Question: I wanted to start creating fractals, which I think are fascinating.
But I cant get the following code to work.
'''
void drawcircle(int x, int y, int radius) {
g.drawOval(x,y, radius,radius); //g is to call the graphic functions
if(radius>2)
{
radius=radius/2;
drawcircle(x, y, radius);
}
}
'''
Its supposed to give concentric circles, but theres just not output at all. Even a wrong output would work, as it'd allow me to fix it, but just nothing comes up in the frame. In the output window, it shows a huge block of red lines, but I dont understand what the error is. Can someone point me to the error?
It'd be much appreciated.
Edit : The code is used as follows. The code dosen't actually work for these values on my system, but it dosen't work for any other values either.
'''
int x=0; int y=0;
drawcircle(x,y,256);
'''
This is the error I'm getting :

Edit : Thanks to all the comments, I figured out the issue with the code. The correct code is
'''
void conccircle(int x,int y, int radius,Graphics G) {
G.drawOval(x-radius,y-radius,radius*2,radius*2);
if(radius>=2)
{
radius=radius/2;
conccircle(x,y,radius,G);
}
}
'''
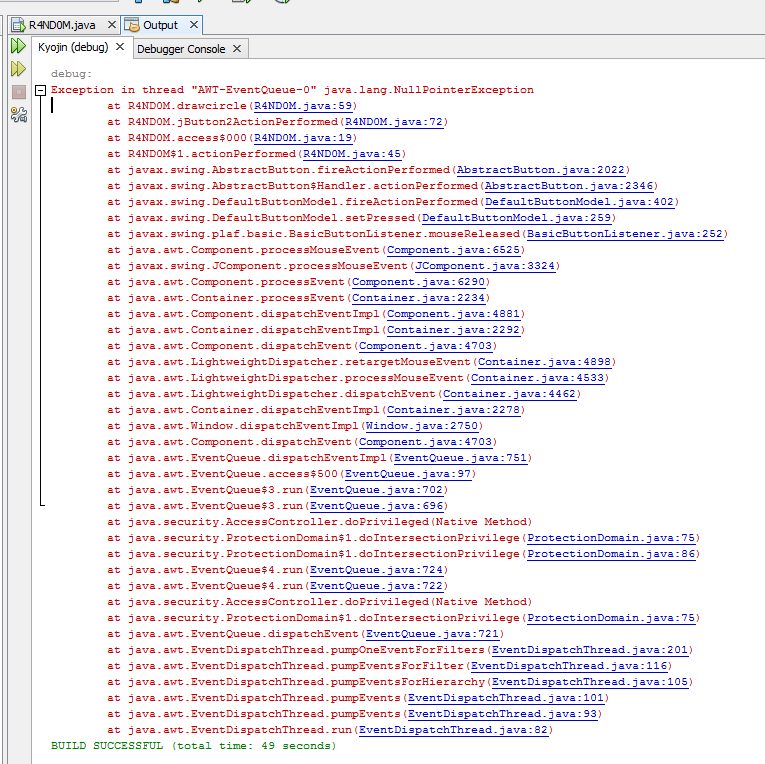
Answer: I got it, thanks to everyone who commented!
'''
void conccircle(int x,int y, int radius,Graphics G) {
G.drawOval(x-radius,y-radius,radius*2,radius*2);
if(radius>=2)
{
radius=radius/2;
conccircle(x,y,radius,G);
}}
'''